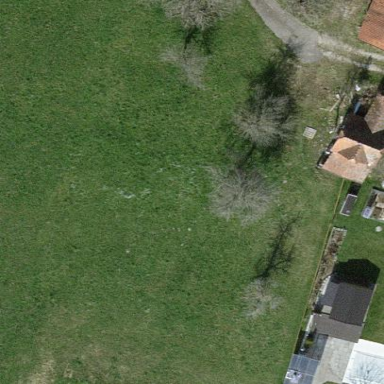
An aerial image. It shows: Beautiful meadow.